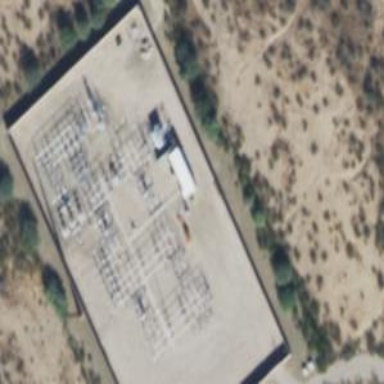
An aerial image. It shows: Switch used for power control.